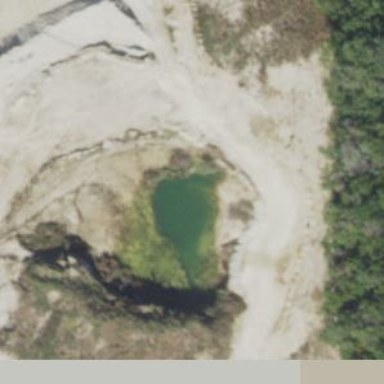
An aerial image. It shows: Reservoir of natural water.